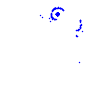
Particle: proton